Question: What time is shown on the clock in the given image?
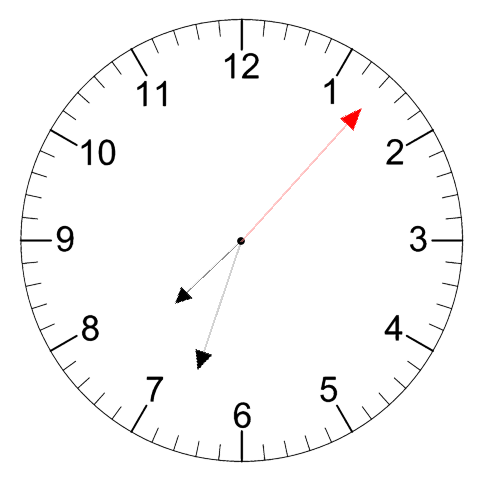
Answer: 07:33:07